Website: walmart
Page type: delivery-shipping
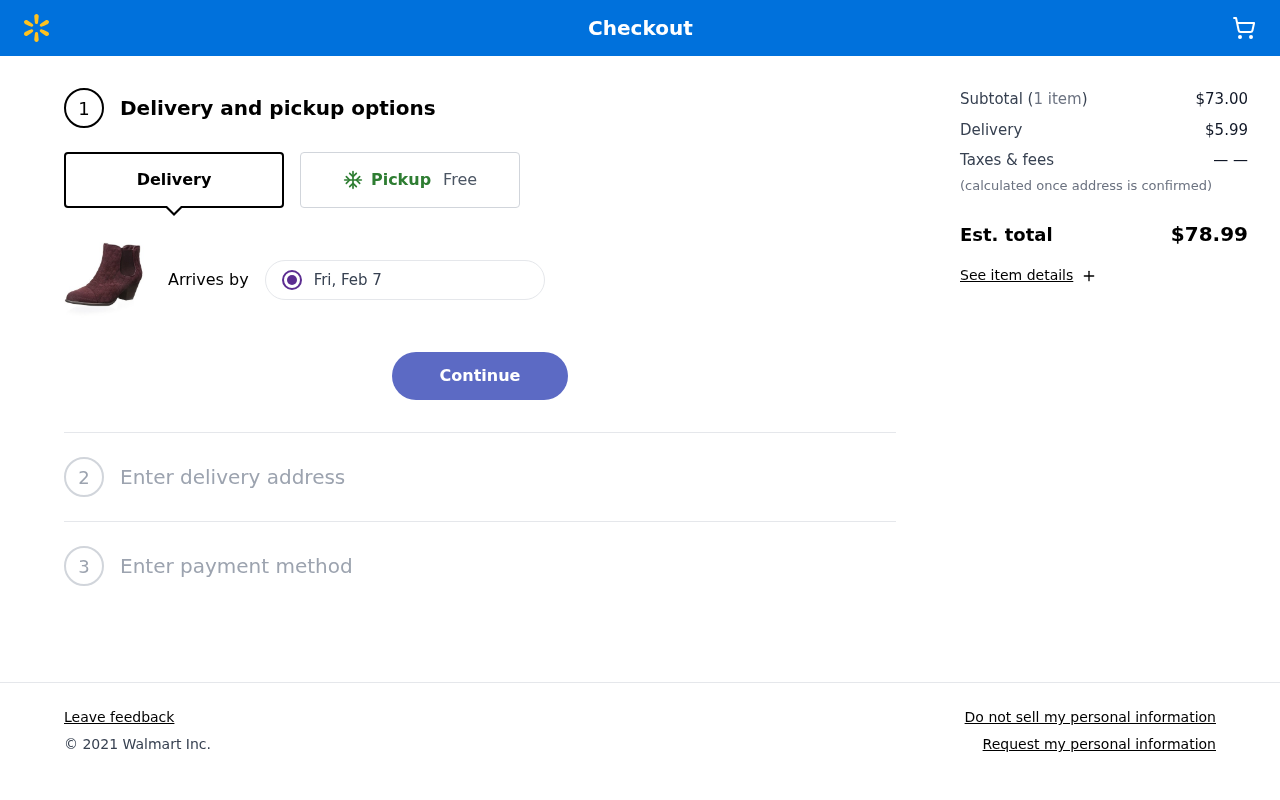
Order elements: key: ORDER_DELIVERY_DATE
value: Fri, Feb 7
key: ORDER_NUM_ITEMS
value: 1 item
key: ORDER_SUBTOTAL
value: $73.00
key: ORDER_SHIPPING_COST
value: $5.99
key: ORDER_TOTAL
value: $78.99